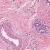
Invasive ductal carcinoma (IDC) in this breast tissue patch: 0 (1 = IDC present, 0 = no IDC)